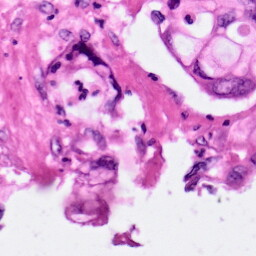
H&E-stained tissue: Pancreatic